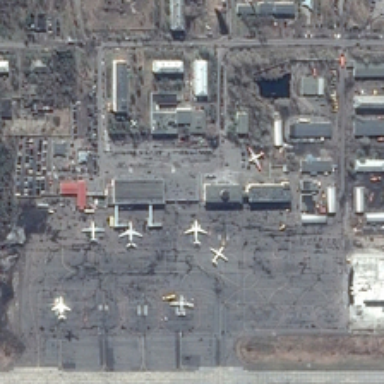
Some planes are parked near near some buildings and green trees .